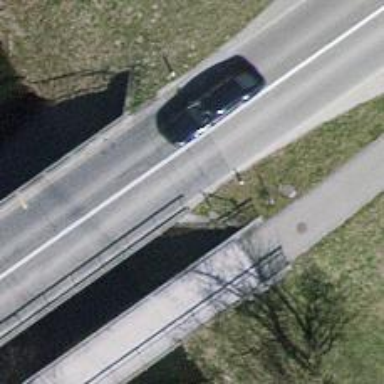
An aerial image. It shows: Track road on bridge with grade 1 track type.